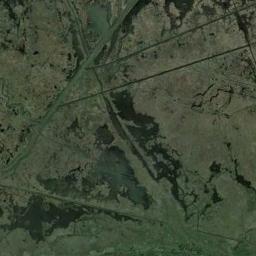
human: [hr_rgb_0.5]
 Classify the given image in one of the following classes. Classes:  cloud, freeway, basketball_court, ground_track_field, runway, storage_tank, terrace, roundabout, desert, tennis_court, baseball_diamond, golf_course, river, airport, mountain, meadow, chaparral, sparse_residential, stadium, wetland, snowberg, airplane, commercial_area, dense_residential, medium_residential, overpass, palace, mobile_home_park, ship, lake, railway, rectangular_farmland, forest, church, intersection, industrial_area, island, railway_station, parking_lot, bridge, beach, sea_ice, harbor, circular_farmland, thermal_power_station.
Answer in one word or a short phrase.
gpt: wetland